Breast ultrasound image
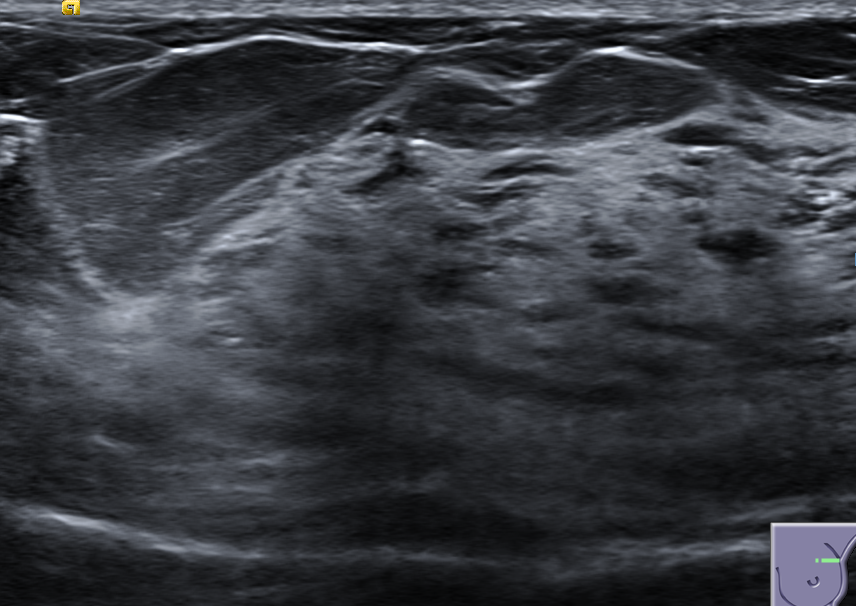
Diagnosis: normal